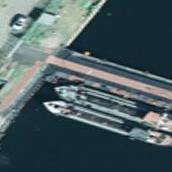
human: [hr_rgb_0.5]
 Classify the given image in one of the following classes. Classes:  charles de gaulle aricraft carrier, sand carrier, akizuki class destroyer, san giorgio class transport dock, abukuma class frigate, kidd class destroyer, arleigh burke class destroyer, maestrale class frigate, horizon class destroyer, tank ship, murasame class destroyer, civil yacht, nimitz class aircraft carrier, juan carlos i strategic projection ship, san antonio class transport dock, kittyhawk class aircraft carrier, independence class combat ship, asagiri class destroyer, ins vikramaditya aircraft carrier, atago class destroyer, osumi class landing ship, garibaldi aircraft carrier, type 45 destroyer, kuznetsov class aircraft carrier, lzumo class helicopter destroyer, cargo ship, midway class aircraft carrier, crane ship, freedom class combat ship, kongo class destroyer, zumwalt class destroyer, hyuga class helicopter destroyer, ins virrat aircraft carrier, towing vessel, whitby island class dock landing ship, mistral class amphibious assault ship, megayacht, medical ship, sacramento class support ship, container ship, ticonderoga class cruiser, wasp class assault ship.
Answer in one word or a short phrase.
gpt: Sand carrier